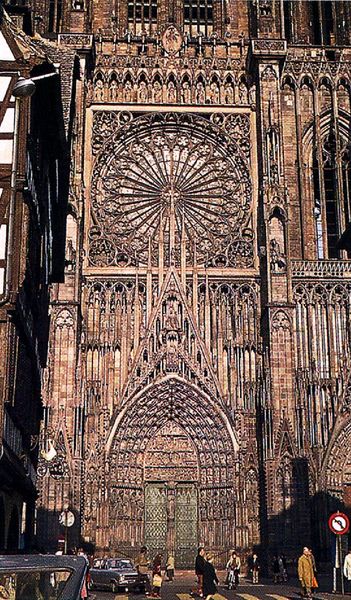
Titel: Westfassade des Straßburger Münsters
Standort: Straßburg, Münster (EU - F)
Schlagwörter: menschen, braun, fenster, frankreich, licht, strasse, säulen, tür, gebäude, haus, kirche, england, gotik, kreis, farbig, bogen, fassade, fußgänger, auto, tor, foto, bögen, eingang, dom, kathedrale, portal, gesims, gotisch, rosette, spitzbögen, fachwerk, gothik, lisenen, tympanon, köln, fiale, verkehrsschild, rennaisance, straßburg, straßenschild, fensterrosette, 1250, treppenportal, straßenschid